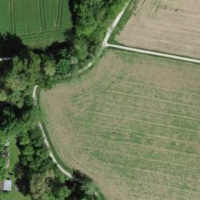
EUNIS habitat code: 25
Species observed at this site:
Lamium galeobdolon
Prunus padus